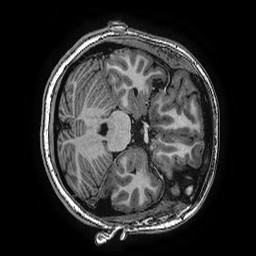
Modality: T1w
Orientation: axial
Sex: female
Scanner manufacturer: ge
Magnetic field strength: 3 T
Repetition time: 0.0077 s
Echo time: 0.003436 s